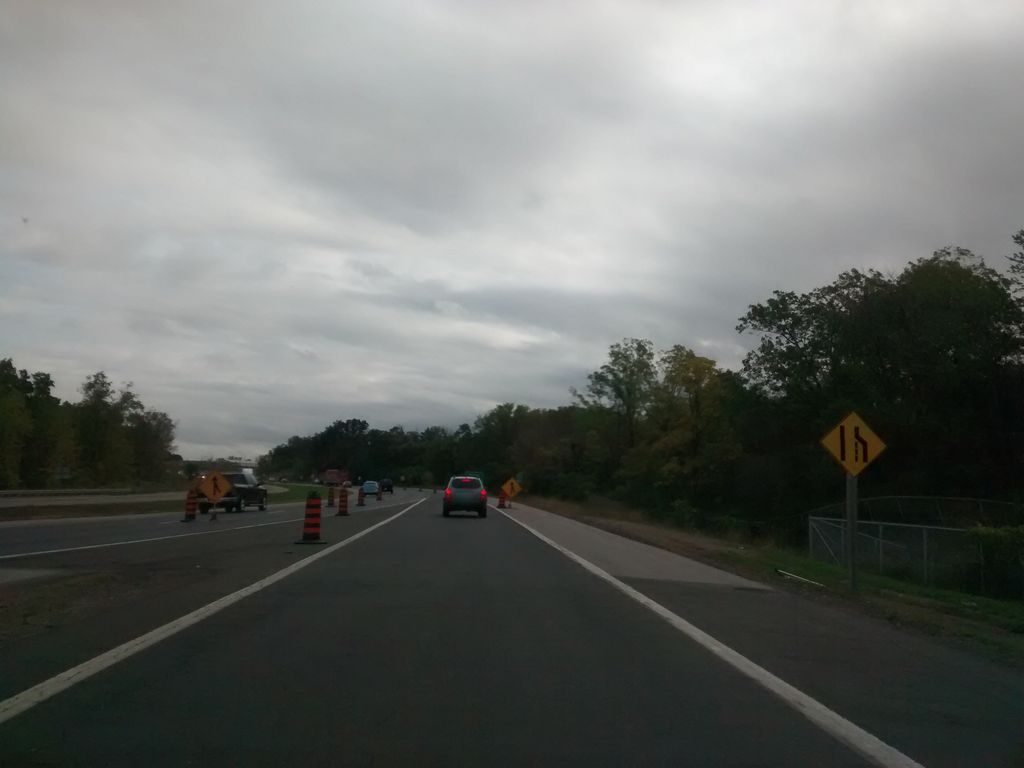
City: hamilton